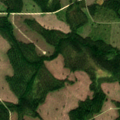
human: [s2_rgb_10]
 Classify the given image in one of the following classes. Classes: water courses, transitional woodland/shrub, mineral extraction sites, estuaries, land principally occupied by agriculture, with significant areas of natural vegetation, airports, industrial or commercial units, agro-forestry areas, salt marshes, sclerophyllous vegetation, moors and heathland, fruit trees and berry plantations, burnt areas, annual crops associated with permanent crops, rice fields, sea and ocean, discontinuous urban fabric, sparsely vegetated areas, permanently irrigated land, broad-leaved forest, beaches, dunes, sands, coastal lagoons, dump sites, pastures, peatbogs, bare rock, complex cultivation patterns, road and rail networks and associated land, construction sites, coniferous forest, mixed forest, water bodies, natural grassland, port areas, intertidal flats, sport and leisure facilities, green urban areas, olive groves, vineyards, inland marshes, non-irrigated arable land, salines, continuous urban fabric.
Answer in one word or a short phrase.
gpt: coniferous forest, transitional woodland/shrub